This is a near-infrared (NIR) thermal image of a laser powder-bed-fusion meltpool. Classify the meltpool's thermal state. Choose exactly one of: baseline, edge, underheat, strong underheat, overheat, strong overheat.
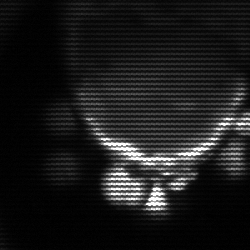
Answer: edge